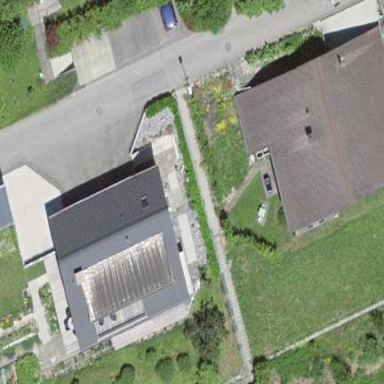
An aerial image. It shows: Residential building.